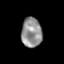
Tissue: skin
Cell type: Epithelial cells
Senescence score: 0.2269
Nuclear area (px): 596
Mean DAPI intensity: 144.549